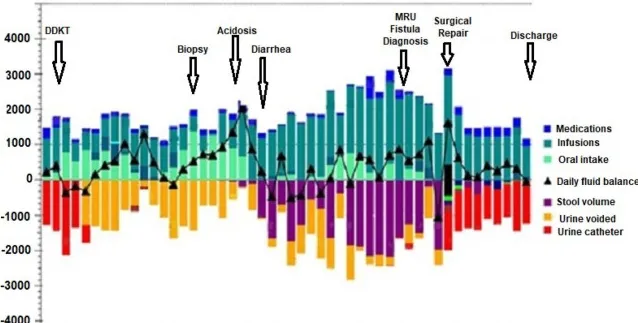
Timeline from deceased pediatric donor en-bloc kidney transplant (DDKT), renal allograft biopsy with subsequent development of uroenteric fistula which manifested as normal anion gap acidosis and watery diarrhea which was diagnosed by magnetic resonance imaging urogram (MRU), followed by surgical repair and discharge after 8 weeks of hospitalization. The daily fluid balance with urine and stool volumes are color coded.
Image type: chart (chart)